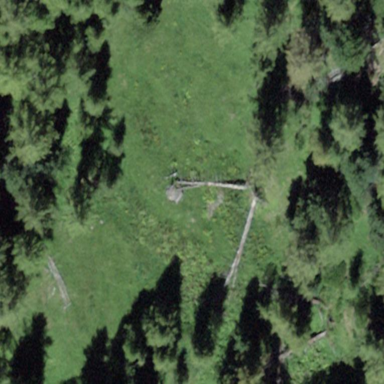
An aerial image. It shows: Beautiful meadow.